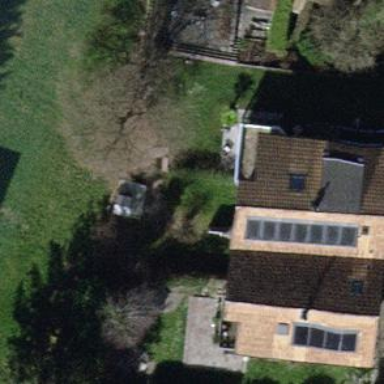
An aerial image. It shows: Semidetached house.